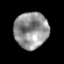
Tissue: prostate
Cell type: T cells
Senescence score: 0.345
Nuclear area (px): 1201
Mean DAPI intensity: 146.371